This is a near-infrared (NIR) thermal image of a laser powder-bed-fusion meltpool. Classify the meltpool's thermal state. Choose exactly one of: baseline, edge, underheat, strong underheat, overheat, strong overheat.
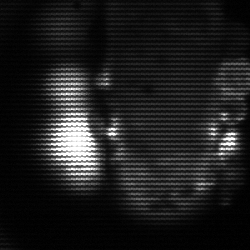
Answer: strong underheat